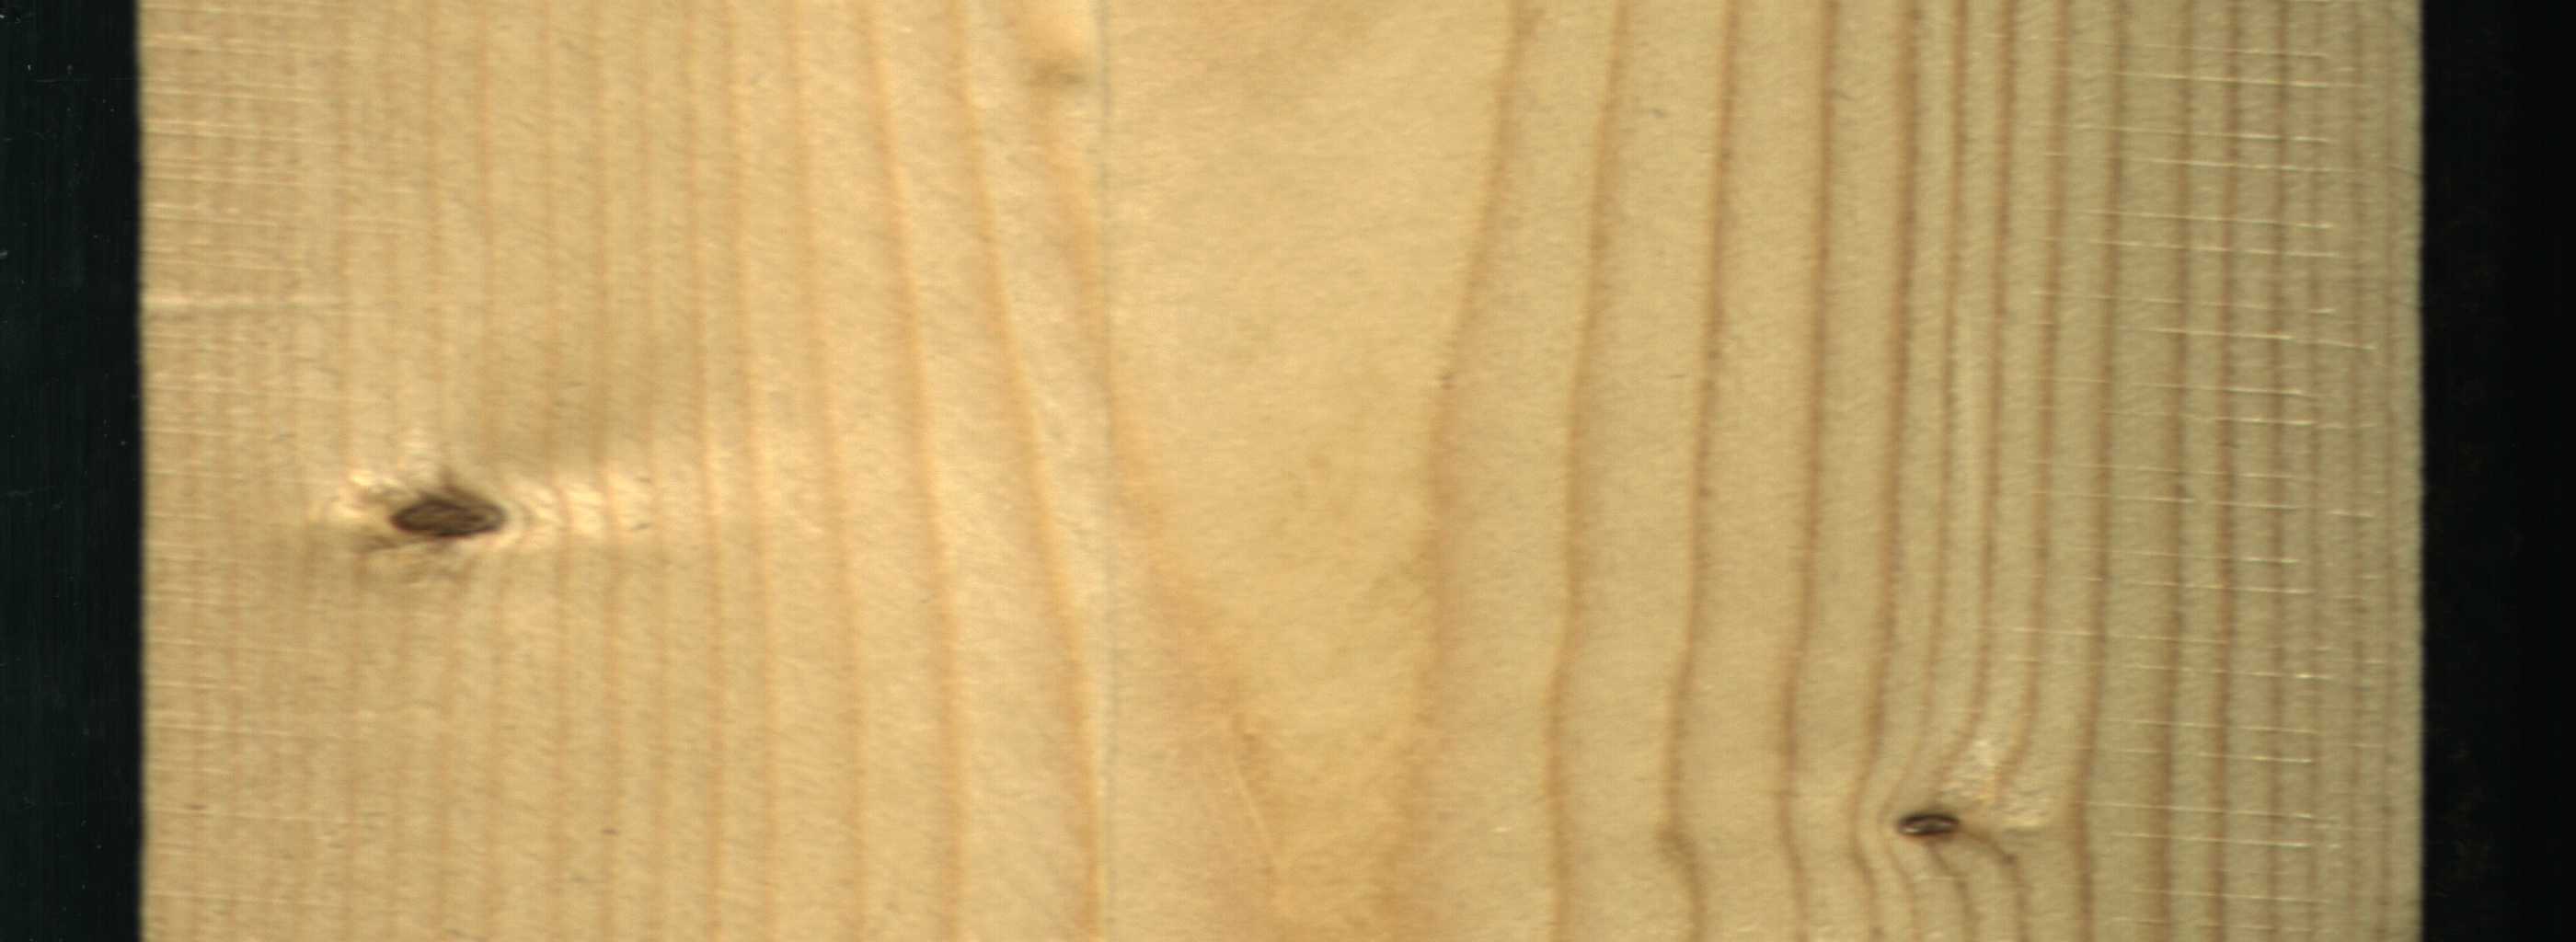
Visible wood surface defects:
Live_Knot
Live_Knot